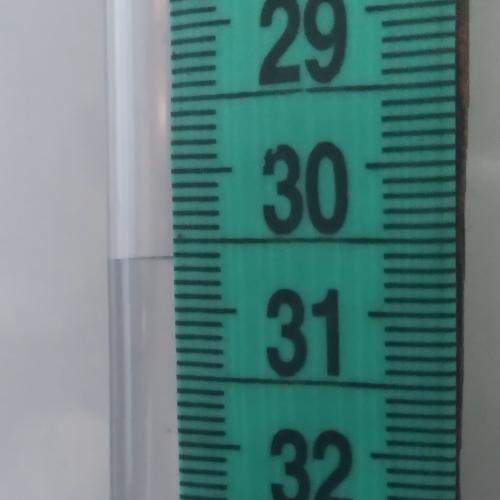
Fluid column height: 30.6 cm